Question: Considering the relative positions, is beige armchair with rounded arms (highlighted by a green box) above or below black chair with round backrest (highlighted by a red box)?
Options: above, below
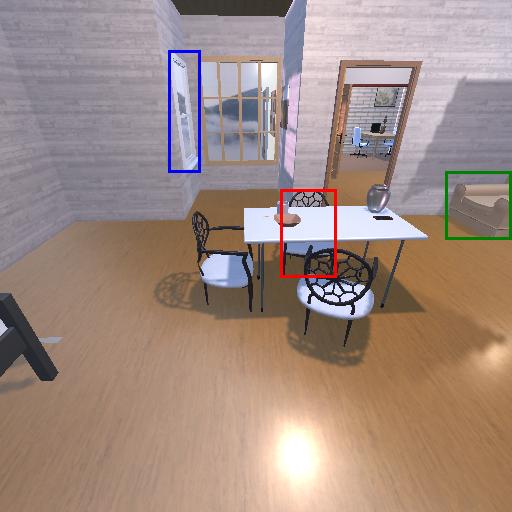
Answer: above